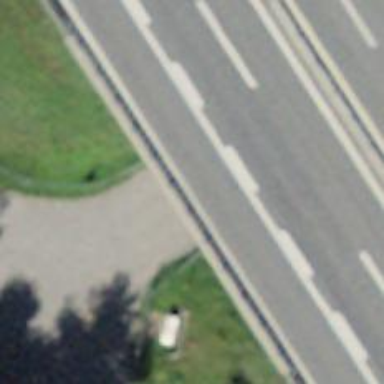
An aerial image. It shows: Asphalt track leading into tunnel.